Fundus camera: zeiss
Shooting center: midpoint
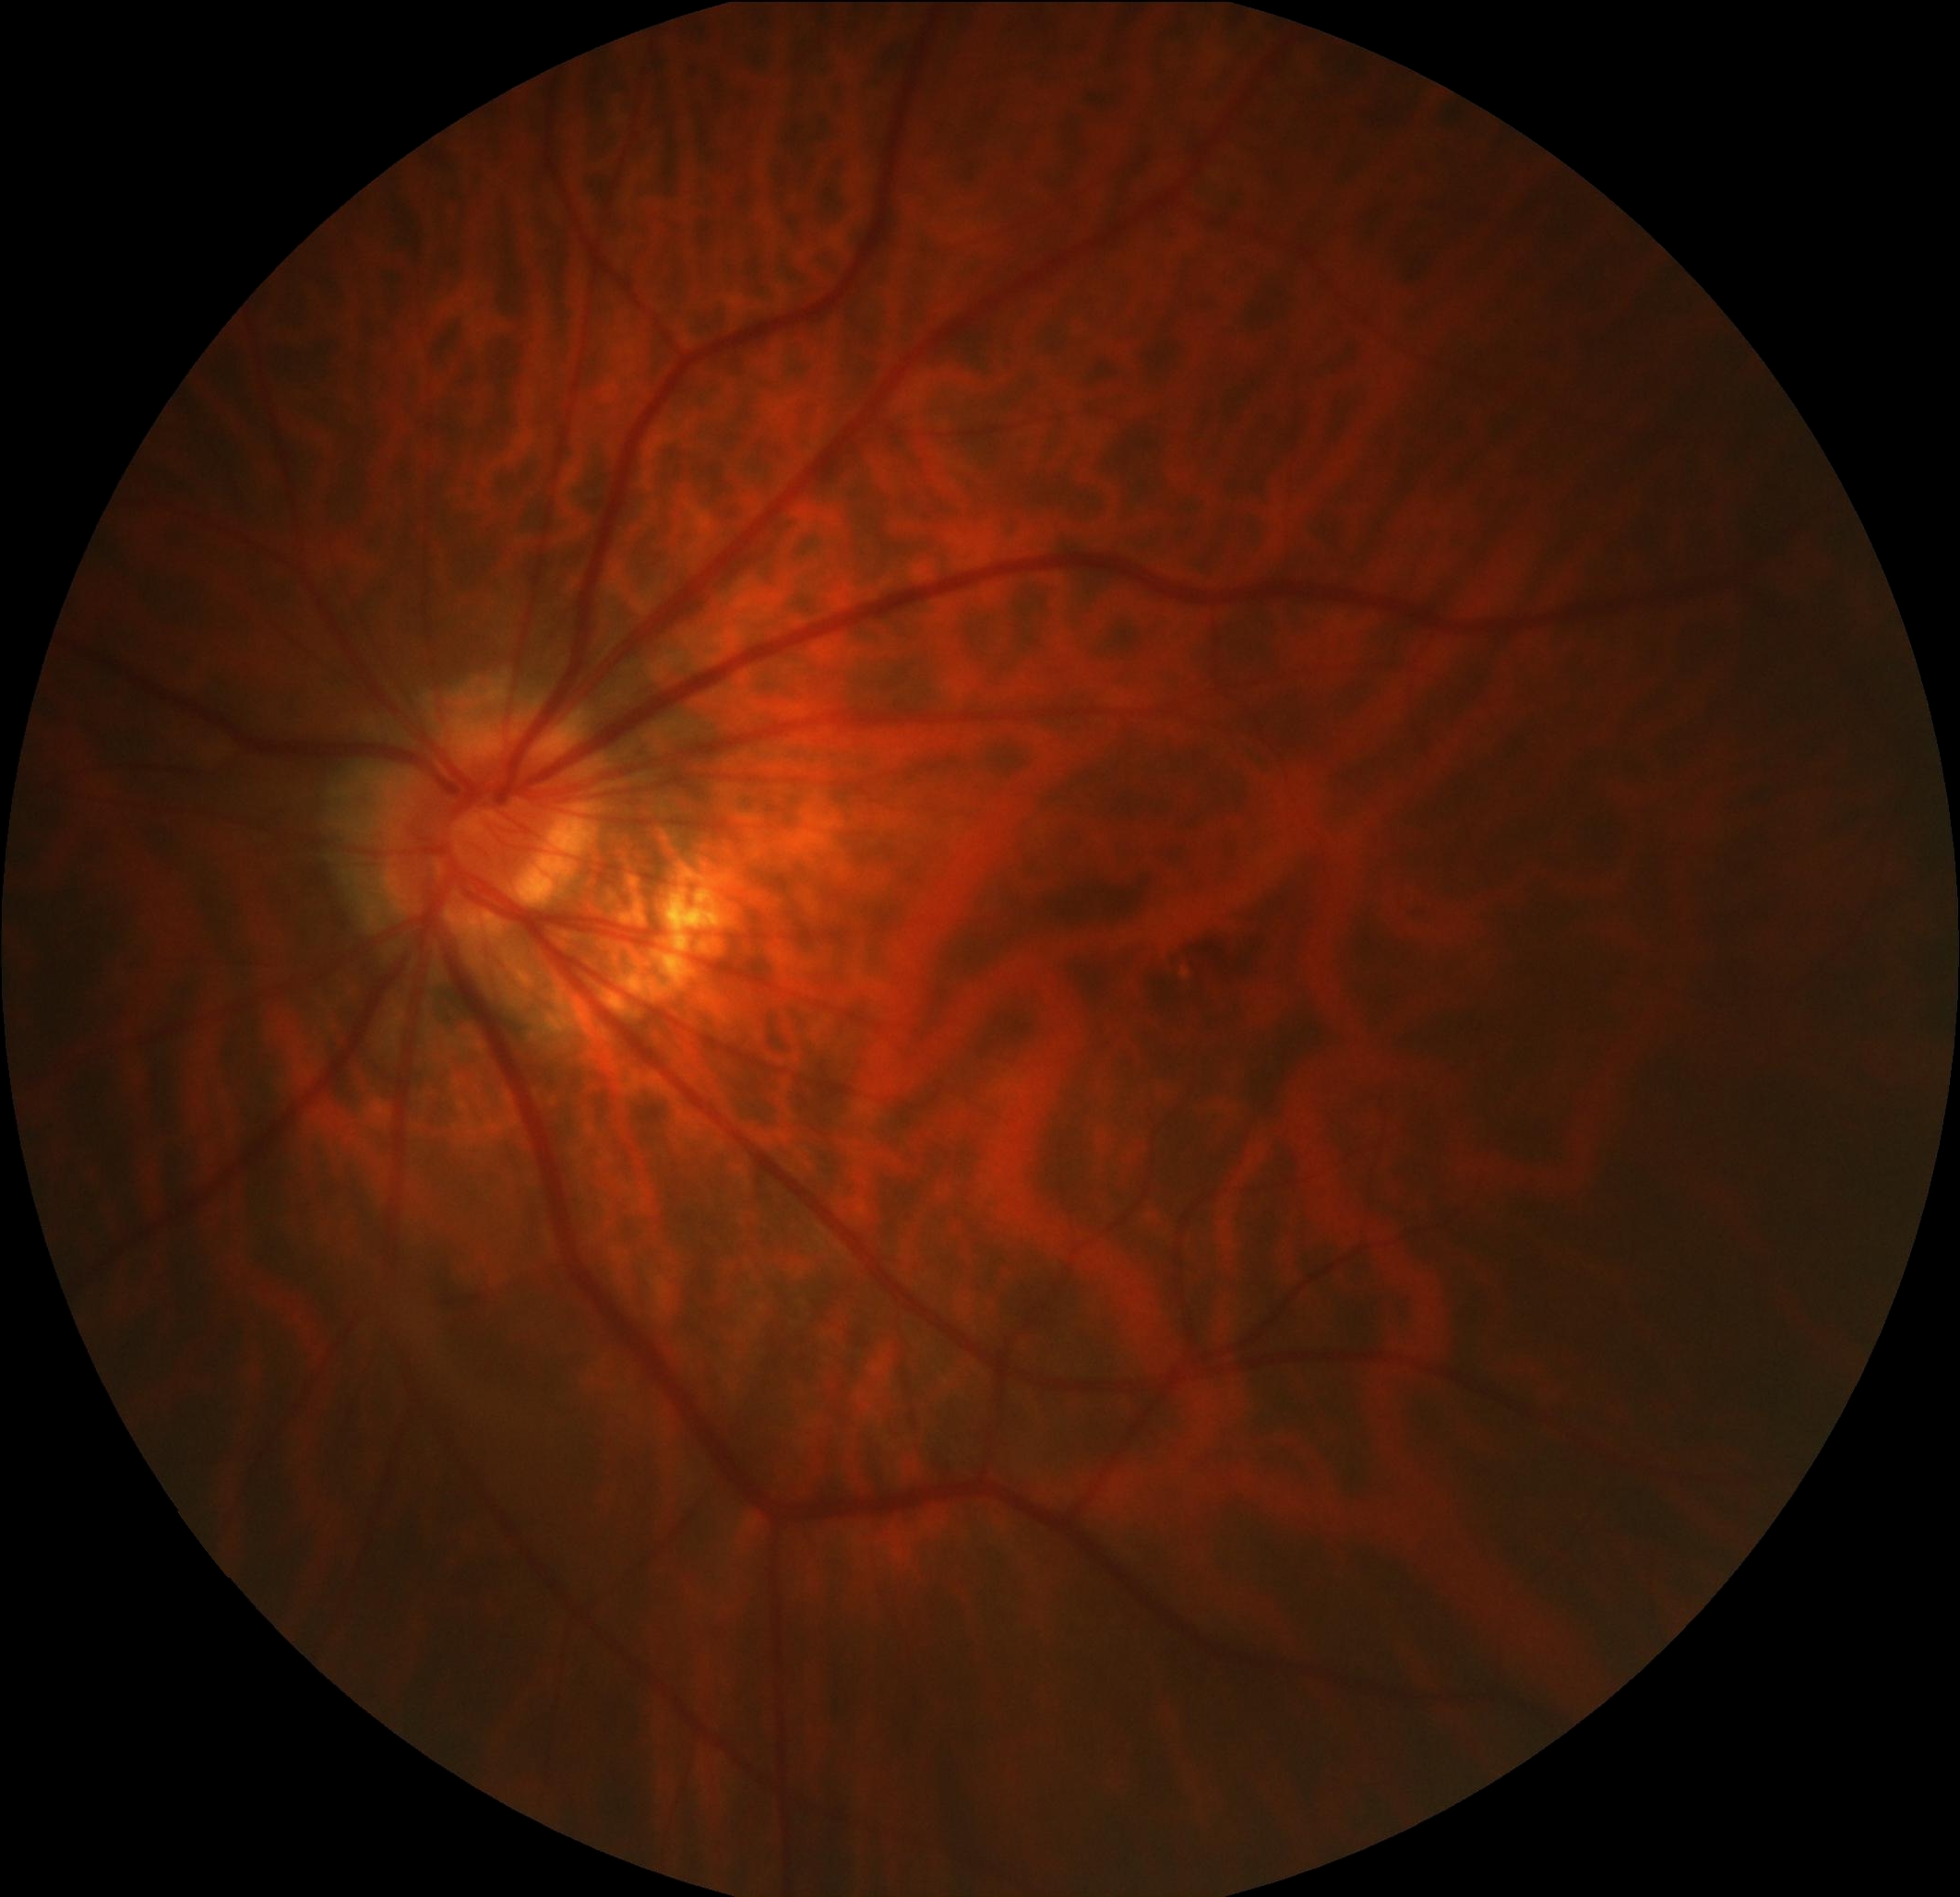
Pathologic myopia: yes
Patchy retinal atrophy: present
Retinal detachment: absent